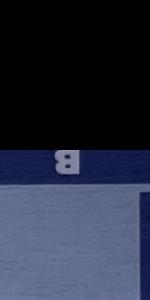
Label: Empty